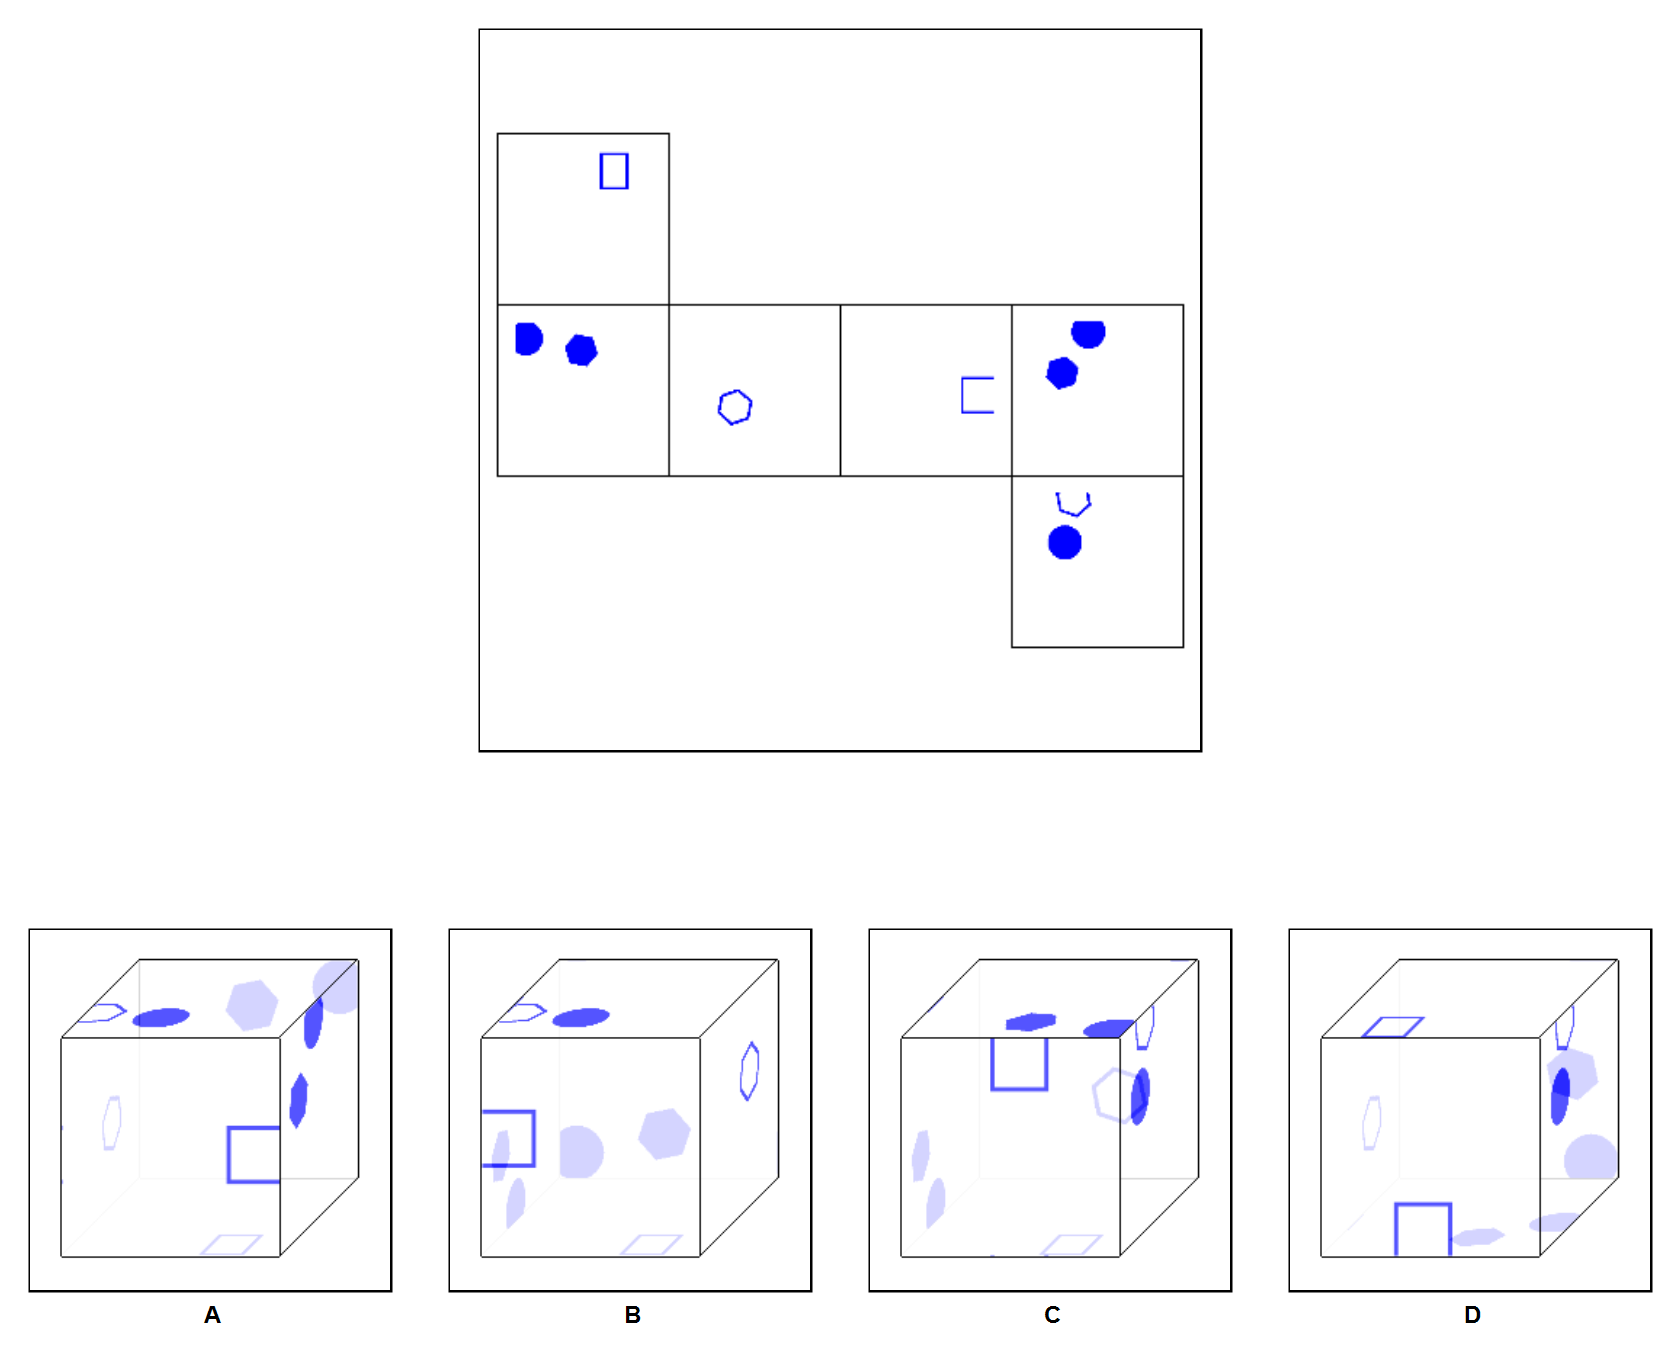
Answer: B